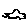
Label: car